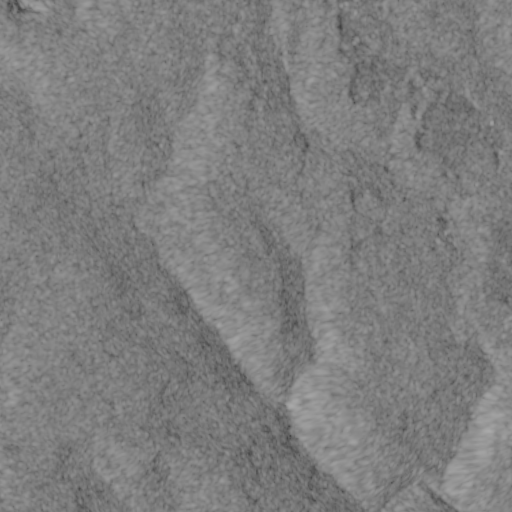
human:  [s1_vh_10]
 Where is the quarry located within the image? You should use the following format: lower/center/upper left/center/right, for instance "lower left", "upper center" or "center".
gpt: The quarry is located in the upper left of the image.
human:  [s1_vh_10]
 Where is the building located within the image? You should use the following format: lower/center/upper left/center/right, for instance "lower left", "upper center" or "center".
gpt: The building is located in the upper left of the image.
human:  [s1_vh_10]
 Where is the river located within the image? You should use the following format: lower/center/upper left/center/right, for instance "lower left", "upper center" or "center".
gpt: The river is located in the lower of the image.
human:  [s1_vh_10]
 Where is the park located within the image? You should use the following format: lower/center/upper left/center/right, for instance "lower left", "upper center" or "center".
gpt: There is no park in the image.

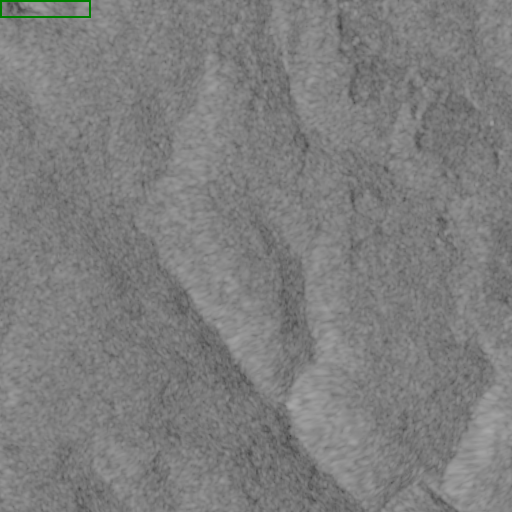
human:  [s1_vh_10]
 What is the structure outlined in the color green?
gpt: The structure outlined in green is a quarry.
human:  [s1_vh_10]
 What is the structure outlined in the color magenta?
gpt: There is no magenta outline.